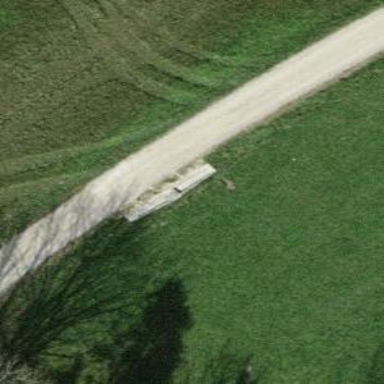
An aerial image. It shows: Well-maintained agricultural track with grade 1 tracktype.